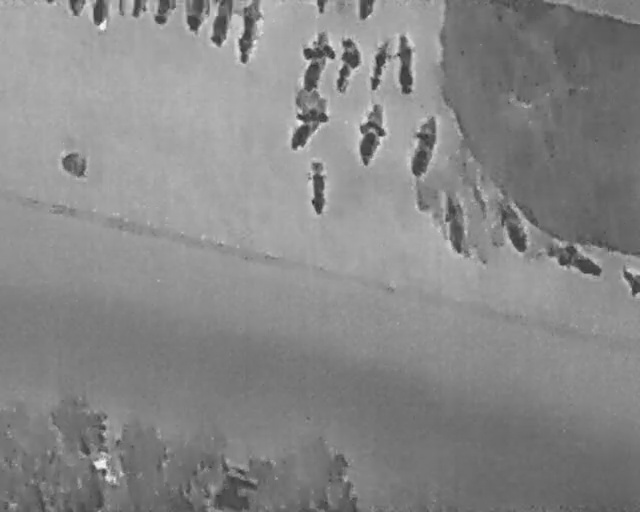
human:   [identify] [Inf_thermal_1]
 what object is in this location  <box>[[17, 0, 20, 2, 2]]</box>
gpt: <ref>1 small bicycle at the top left</ref>